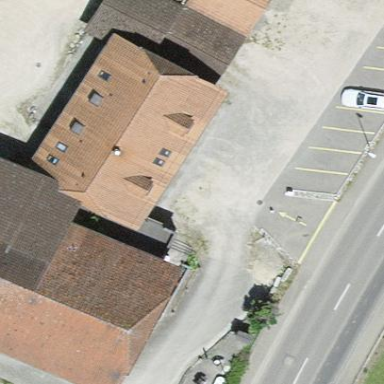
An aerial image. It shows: Residential building.